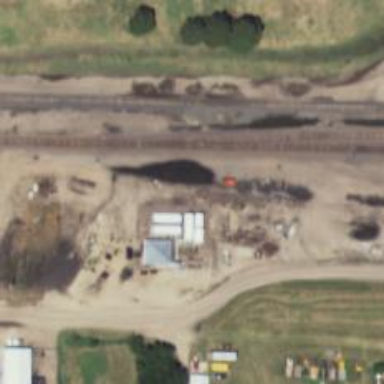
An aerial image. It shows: Abandoned railway siding.